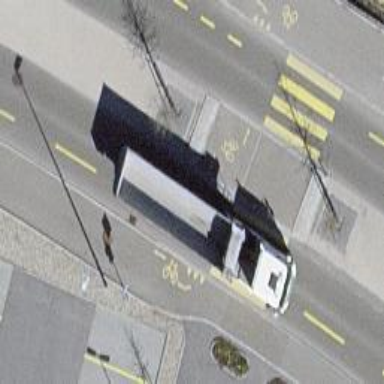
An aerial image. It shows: Uncontrolled crossing at the intersection of cycleway and road.